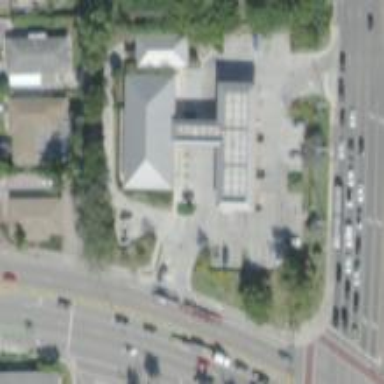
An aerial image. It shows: Convenience shop.